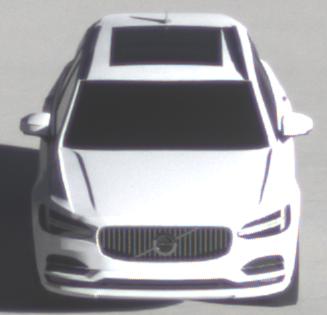
Make: Volvo
Model: V90
Detailed model: -
Model produced from: 2016
Model produced until: 2020
Doors: 5
Color: white
Road condition: dry road
Daytime: sunrise or sunset
Contrast: medium contrast